Question: I have a DataTable I'm populating in code, which I add to a DataSet, which is then used to fill a GridView.
This works OK apart from a bitmap column I've just added; and I can't see what I'm missing. My guess is I'm going about this completely wrong as it's my first dabble with website code :)
Here's the page code for the grid - you can see I'm not specifying individual columns, they just come automatically from the DataSet.
'''
<asp:UpdatePanel ID="UpdatePanel1" runat="server">
<ContentTemplate>
<asp:ScriptManager ID="ScriptManager1" runat="server">
</asp:ScriptManager>
<asp:GridView ID="gridTicketsByGroup" runat="server" CaptionAlign="Left" CellPadding="4" DataSourceID="TicketsByGroupDatasource" Font-Size="Medium" ForeColor="#333333" GridLines="None" Font-Names="Verdana">
<AlternatingRowStyle BackColor="White" ForeColor="#284775" />
<EditRowStyle BackColor="#999999" />
<FooterStyle BackColor="#5D7B9D" Font-Bold="True" ForeColor="White" />
<HeaderStyle BackColor="#5D7B9D" Font-Bold="True" ForeColor="White" Font-Size="Medium" HorizontalAlign="Left" />
<PagerStyle BackColor="#284775" ForeColor="White" HorizontalAlign="Center" />
<RowStyle BackColor="#F7F6F3" ForeColor="#333333" />
<SelectedRowStyle BackColor="#E2DED6" Font-Bold="True" ForeColor="#333333" />
<SortedAscendingCellStyle BackColor="#E9E7E2" />
<SortedAscendingHeaderStyle BackColor="#506C8C" />
<SortedDescendingCellStyle BackColor="#FFFDF8" />
<SortedDescendingHeaderStyle BackColor="#6F8DAE" />
</asp:GridView>
<asp:ObjectDataSource ID="TicketsByGroupDatasource" runat="server" SelectMethod="ShowTicketsByGroupReport" TypeName="PhoneMonitor.GroupReport"></asp:ObjectDataSource>
<asp:Timer ID="Timer1" runat="server" OnTick="Timer1_Tick">
</asp:Timer>
</ContentTemplate>
</asp:UpdatePanel>
'''
The select method I have just returns the DataSet containing the DataTable:
'''
returnedDataSet.Tables.Add(dataRetriever.TicketsByGroupTable);
return returnedDataSet;
'''
For testing, I've added one bitmap so far. The whole column simply doesn't show though. Column is added like this:
'''
TicketsByGroupTable.Columns.Add("Logo", typeof(Bitmap));
row[0] = LoadIcon(rowName);
private Bitmap LoadIcon(string ProductName)
{
string fileName = "";
switch (ProductName)
{
case "Test":
fileName = "PhoneMonitor.Icons.Test.png";
break;
}
if (fileName != "")
{
System.Reflection.Assembly thisAss = System.Reflection.Assembly.GetExecutingAssembly();
Bitmap b = new Bitmap(thisAss.GetManifestResourceStream(fileName));
return b;
}
else return null;
}
'''
If I preview the table it looks like it's loaded OK:

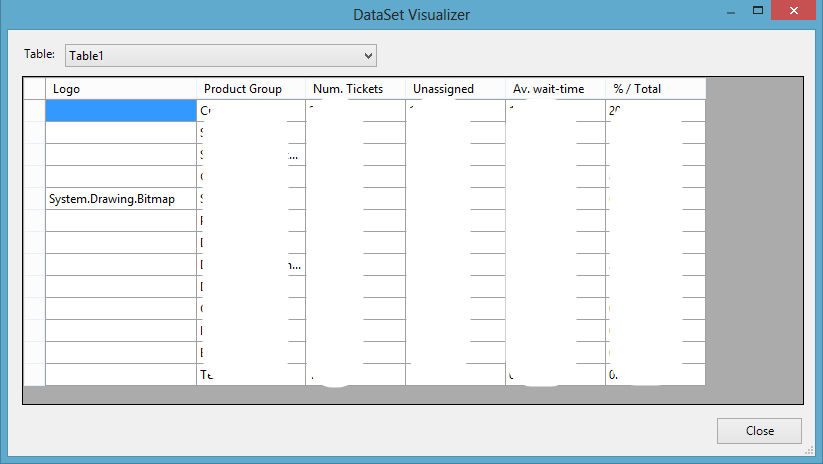
Answer: I don't think the gridview supports bitmaps for autogeneratecolumns. Plus, I'm pretty sure that the images are not stored in your logo column. It looks like it just stores the type.
One solution would be to store the base64 representation of your image or URL, and then bind manually the column.
from this link (<URL>:
> Instead of letting the GridView control automatically generate the
column fields, you can manually define the column fields by setting
the AutoGenerateColumns property to false and then creating a custom
Columns collection. In addition to bound column fields, you can also
display a button column field, a check box column field, a command
field, a hyperlink column field, , or a column field
.
Possible solution: <URL>